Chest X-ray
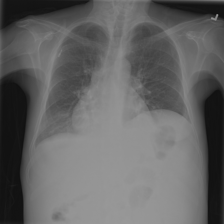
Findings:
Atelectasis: negative
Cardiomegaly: negative
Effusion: positive
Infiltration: negative
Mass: negative
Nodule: negative
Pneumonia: negative
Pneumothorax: negative
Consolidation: negative
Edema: negative
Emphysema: negative
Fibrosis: negative
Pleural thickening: negative
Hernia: negative